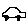
Label: car